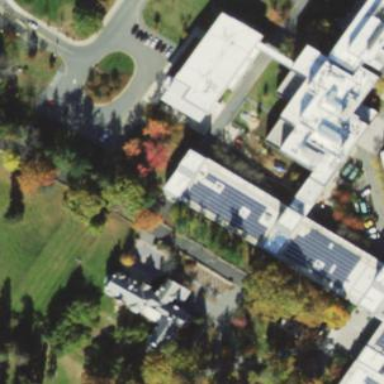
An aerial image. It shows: College building.